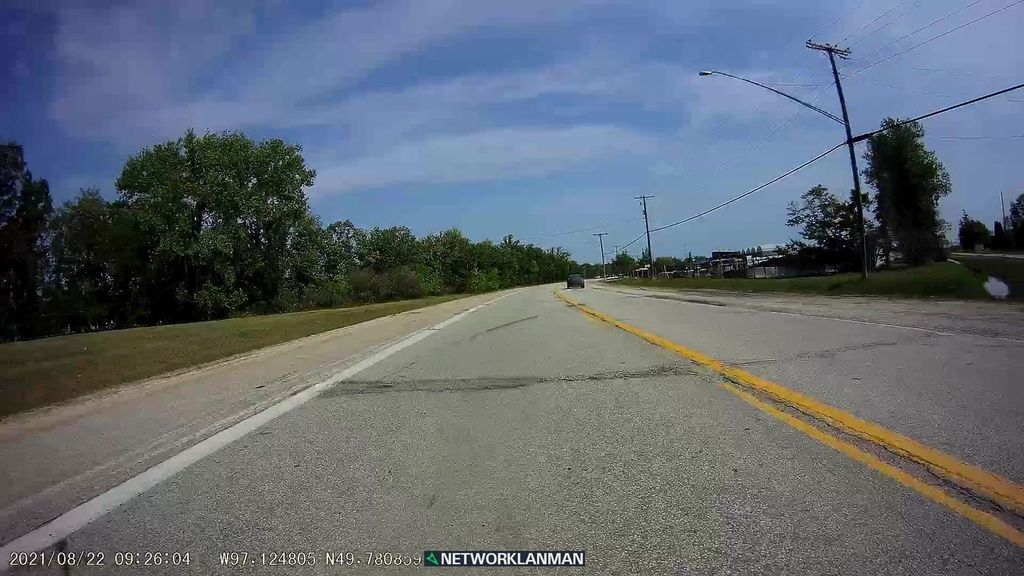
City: winnipeg